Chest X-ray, AP view. Patient: 15 years old, sex M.
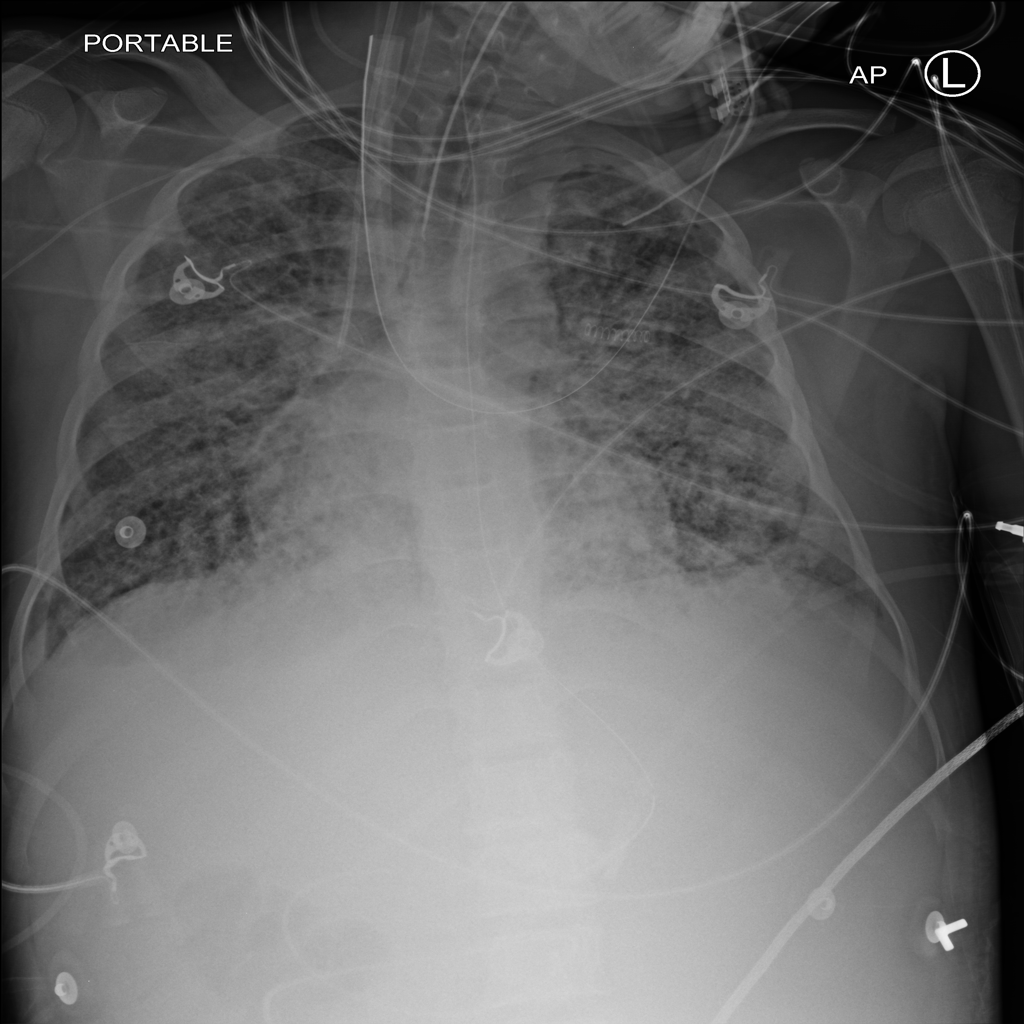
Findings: Infiltration